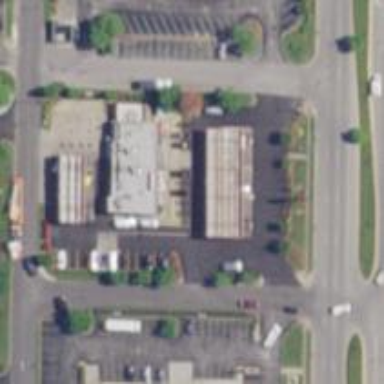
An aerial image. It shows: Convenience shop.